Field crop: tomato
Growth stage: 1
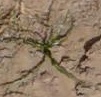
Species: cyperus